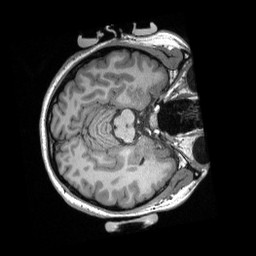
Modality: T1w
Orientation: axial
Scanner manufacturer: siemens
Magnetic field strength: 3 T
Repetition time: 2.3 s
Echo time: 0.00308 s